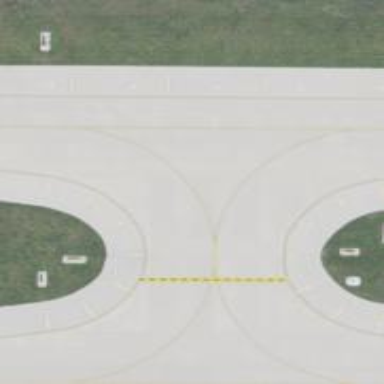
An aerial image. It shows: View of taxiway at the airport.